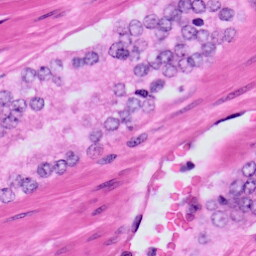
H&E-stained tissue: Prostate